Question: Working on a custom control that fetches employee from WCF in json. Below is the code
'''
$("#" + txtEmployeeInput).tokenInput(urlService + '/GetEmployeesForTokenInput', {
prePopulate: selectedEmployeesForTokenInput,
preventDuplicates: true,
tokenLimit: 1,
hintText: "Type to select employees",
noResultsText: "No employees found!",
searchingText: "searching in employees...",
onAdd: function (item) {
},
onDelete: function (item) {
},
theme: "facebook"
});
'''
Now this service
'''
urlService + '/GetEmployeesForTokenInput'
'''
return Employees in following format (JSON Array String)
'''
"[{"id":"4173","name":"TAHA SIDDIQUI"},{"id":"a1234","name":"TAHA REHMAN SIDDIQUI"},{"id":"70007","name":"TAHA SANDAM SIDDIQUI"},{"id":"57880","name":"TAHA SANDAM SIDDIQUI"},{"id":"4333","name":"TAHA HASAN"},{"id":"555-12","name":"TAHA REHMAN SIDDIQUI"},{"id":"49200","name":"TAHA -"},{"id":"1645","name":"TAHAN A RICE"},{"id":"5253","name":"TAHFAREN LAWRENCE OWENS"},{"id":"57881","name":"Tahir Ali"},{"id":"563r44","name":"TAHIR MALIK"},{"id":"52612","name":"TAHIR MUJAHID"},{"id":"34115","name":"TAHIRA -"},{"id":"18665","name":"TAHIRA AQUIB HUSSAIN"}]"
'''
Now, the call is being made successfully, below is the screenshot that tells pretty much about the problem i am facing.

The dropdown is not showing. Now I suspect it is because the result is in JSON instead of a javascript array, now if that is a problem, can anyone please suggest where do I convert the string in to array in the code.
WCF Code
'''
[OperationContract]
[WebGet(UriTemplate = "GetEmployeesForTokenInput?q={value}",
ResponseFormat = WebMessageFormat.Json,
RequestFormat = WebMessageFormat.Json,
BodyStyle = WebMessageBodyStyle.Bare)]
string GetEmployeesForTokenInput(string value);
public object GetEmployeesForTokenInput(string value)
{
WebOperationContext.Current.OutgoingResponse.Headers.Add(
"Access-Control-Allow-Origin", "*"); WebOperationContext.Current.OutgoingResponse.Headers.Add(
"Access-Control-Allow-Methods", "GET"); WebOperationContext.Current.OutgoingResponse.Headers.Add(
"Access-Control-Allow-Headers", "Content-Type, Accept");
Employee employee = new Employee();
employee.FullName = value;
EmployeeManagement empMgmt = new EmployeeManagement();
int temp;
List<Employee> employees = empMgmt.Search(employee, 0, 0, out temp);
var jsonData =
from row in employees
select new
{
id = row.TRGEmpID,
name = row.First_Name + " " + row.Middle_Initial + " " + row.Last_Name
};
return (new JavaScriptSerializer()).Serialize(jsonData);
}
'''
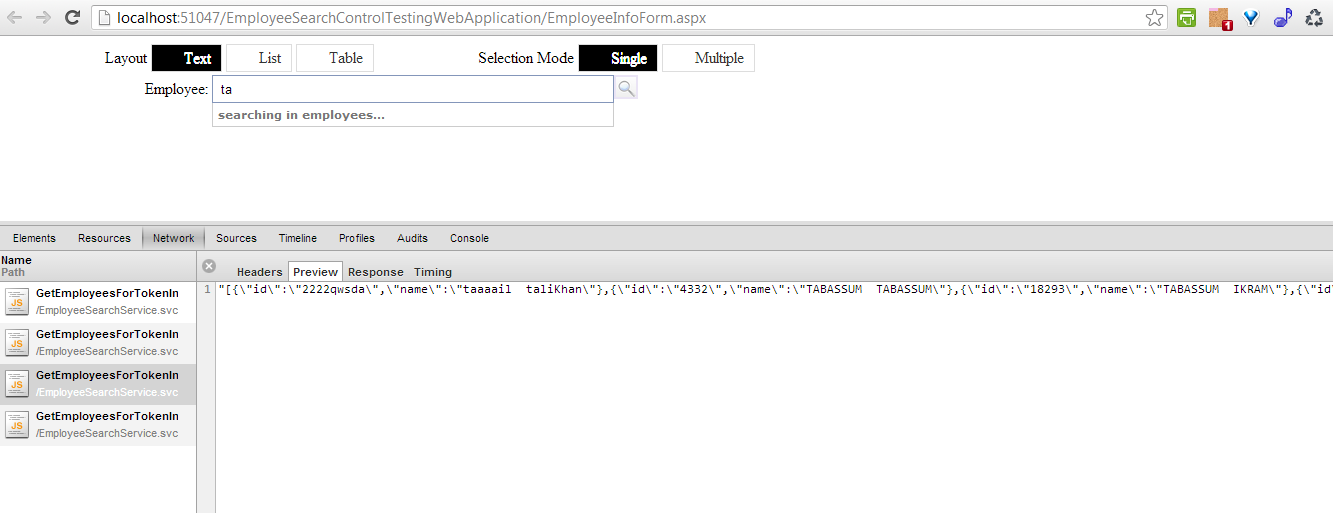
Answer: The plugin actually expects an Array of objects with attributes id and name while I was trying to run it through a JSON string. So I modified the
'''
function populate_dropdown(query, results)
'''
and added this just as the function starts
'''
results = $.parseJSON(results);
'''